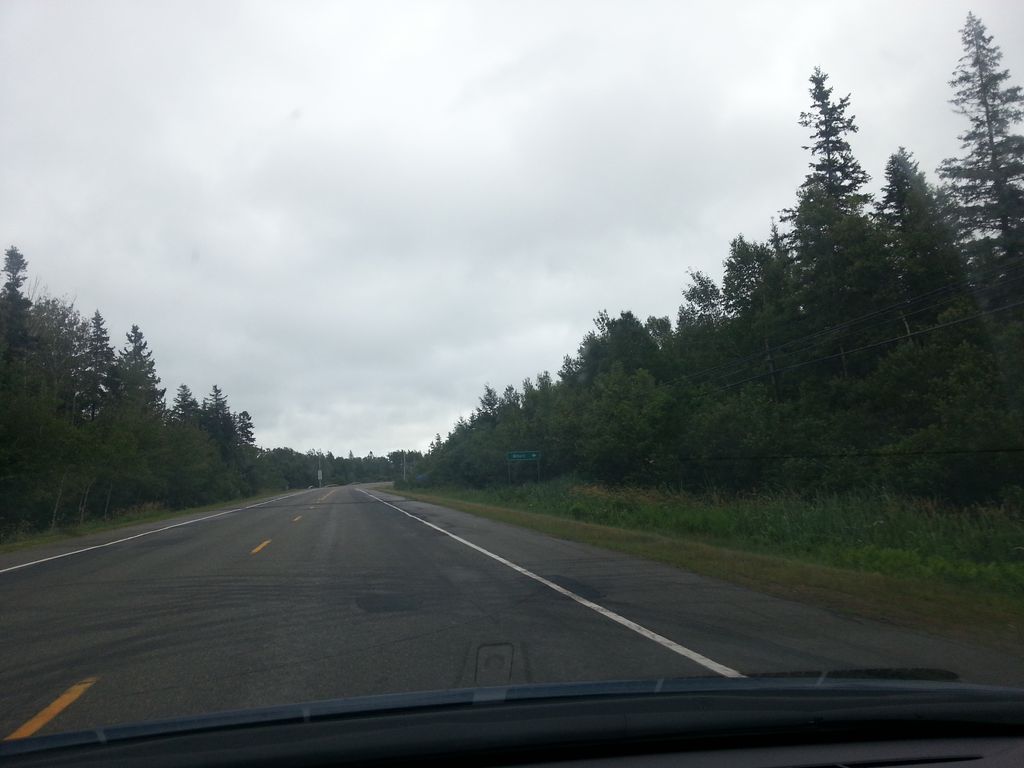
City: charlottetown